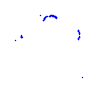
Particle: pion